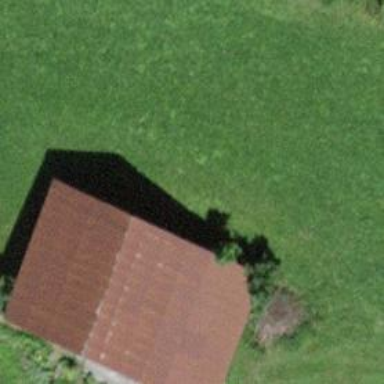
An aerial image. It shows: Barn.